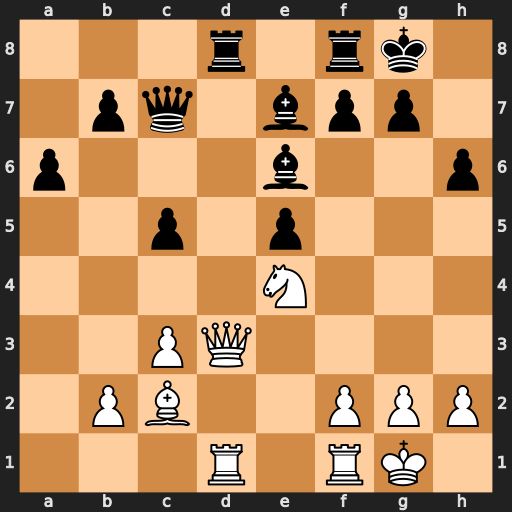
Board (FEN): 3r1rk1/1pq1bpp1/p3b2p/2p1p3/4N3/2PQ4/1PB2PPP/3R1RK1
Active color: w
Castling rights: -
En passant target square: -
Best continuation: Nf6+ Bxf6 Qh7#